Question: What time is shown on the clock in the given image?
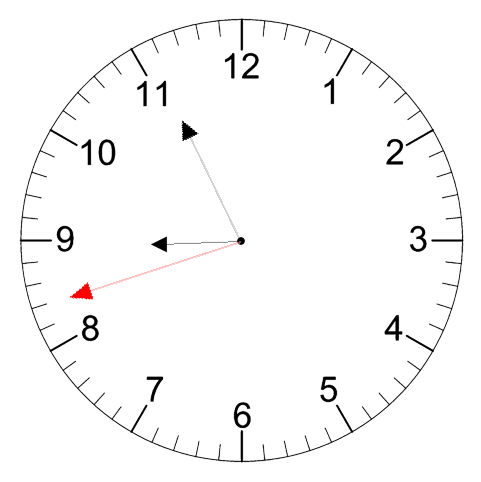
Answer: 08:55:42